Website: lowes
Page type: payment
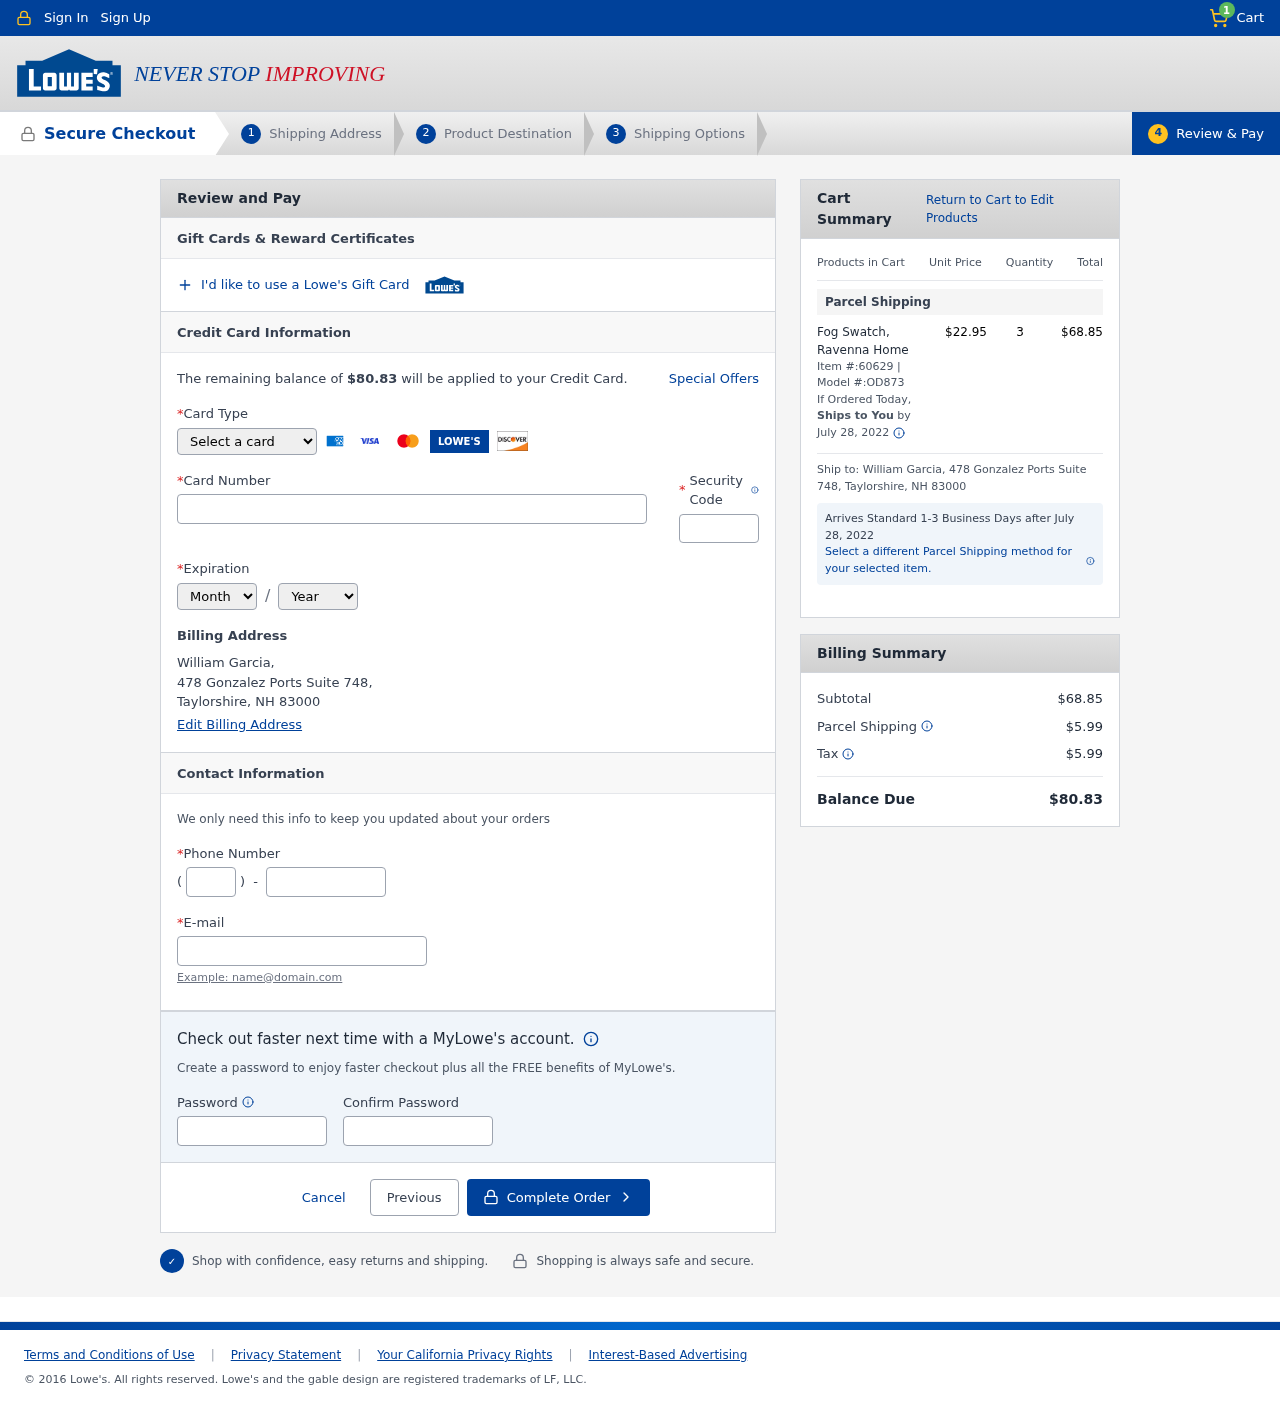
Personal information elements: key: PII_CARD_CVV
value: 927
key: PII_CARD_EXPIRY_MONTH
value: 12
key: PII_CARD_EXPIRY_YEAR
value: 29
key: PII_CARD_NUMBER
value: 2224 7421 5103 4306
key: PII_CARD_TYPE
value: Mastercard
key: PII_CITY_STATE_ZIP
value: Taylorshire, NH 83000
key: PII_EMAIL
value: william_garcia@gmail.com
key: PII_FULLNAME
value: William Garcia,
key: PII_PHONE
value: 7116361073
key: PII_PHONE_AREA
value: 711
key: PII_STREET
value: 478 Gonzalez Ports Suite 748,
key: PII_FULLNAME2
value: William Garcia
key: PII_STREET2
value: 478 Gonzalez Ports Suite 748
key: PII_CITY_STATE_ZIP2
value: Taylorshire, NH 83000
Product elements: key: PRODUCT1_NAME
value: Fog Swatch, Ravenna Home
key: PRODUCT1_PRICE
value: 22.95
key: PRODUCT1_QUANTITY
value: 3
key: PRODUCT1_ITEM
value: Item #:60629
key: PRODUCT1_MODEL
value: Model #:OD873
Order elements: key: ORDER_NUM_ITEMS
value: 1
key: ORDER_TOTAL
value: $80.83
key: ORDER_SHIPPING_DATE
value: July 28, 2022
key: ORDER_SUBTOTAL
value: $68.85
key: ORDER_SHIPPING_DATE2
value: July 28, 2022
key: ORDER_SHIPPING_COST
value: $5.99
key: ORDER_TAX
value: $5.99